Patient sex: M
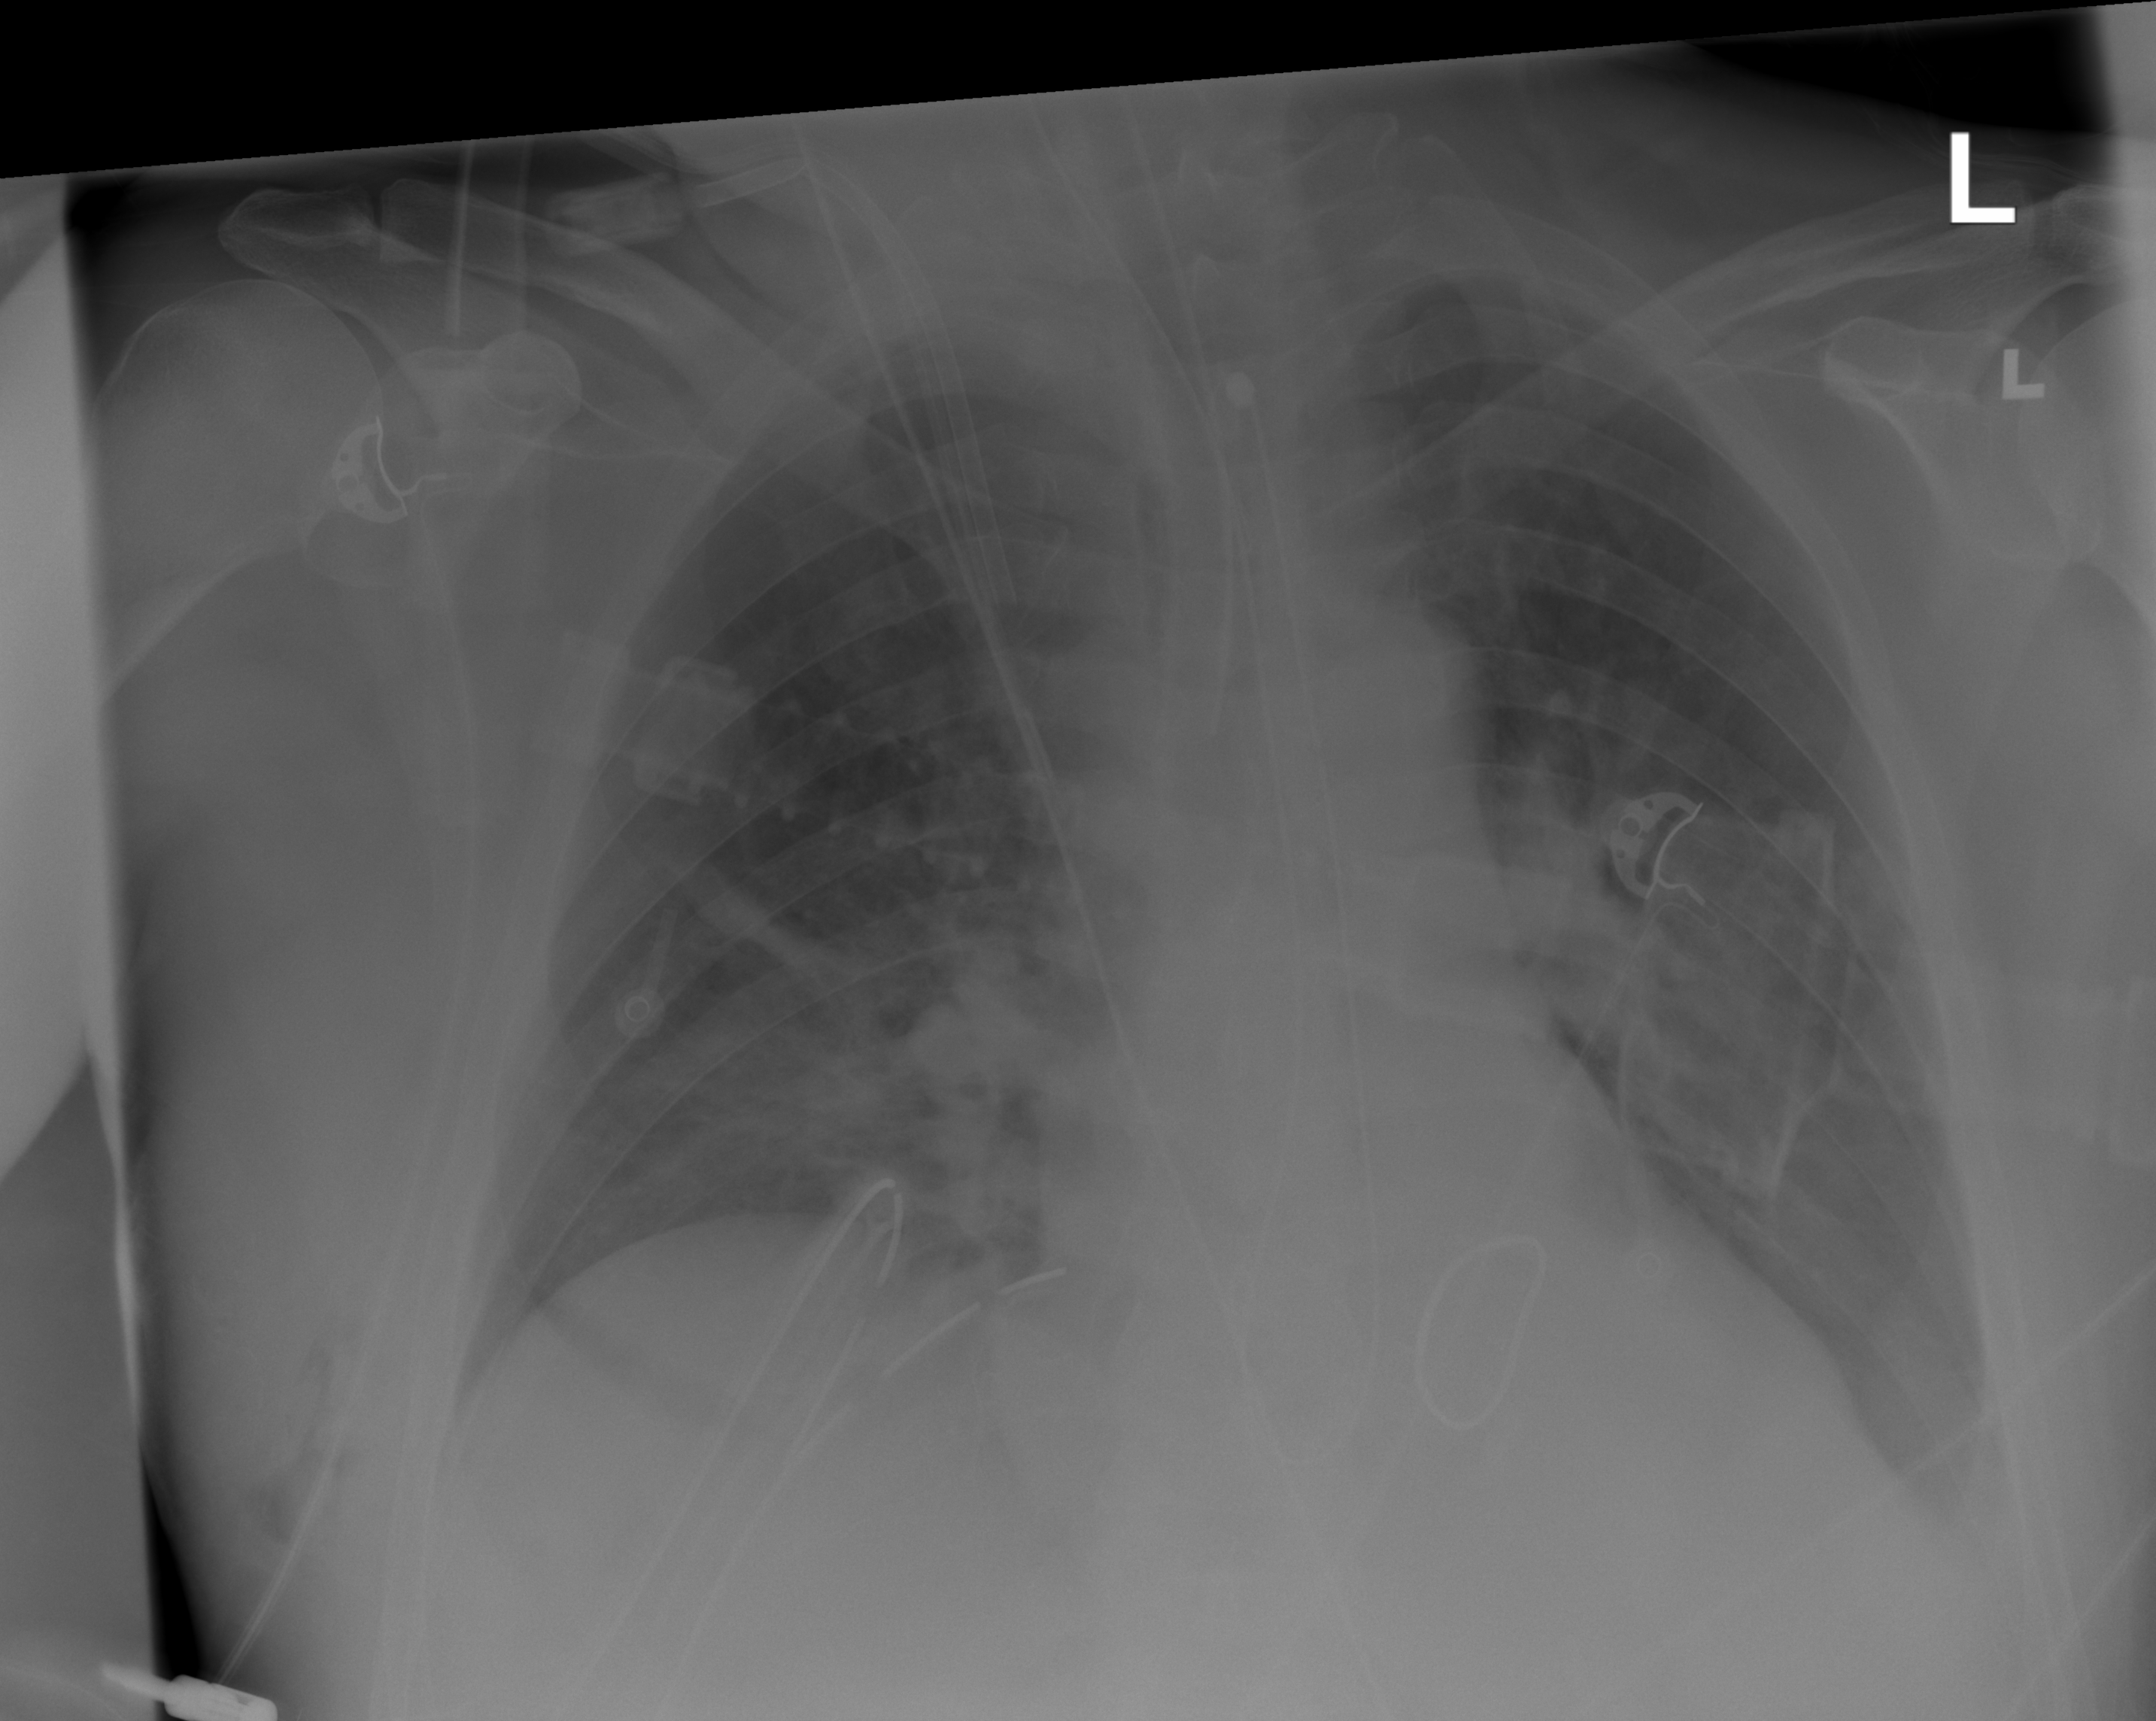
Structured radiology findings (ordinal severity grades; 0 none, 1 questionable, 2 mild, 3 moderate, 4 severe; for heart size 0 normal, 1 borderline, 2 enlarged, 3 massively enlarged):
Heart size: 1
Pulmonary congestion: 2
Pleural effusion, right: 2
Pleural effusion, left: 0
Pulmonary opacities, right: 2
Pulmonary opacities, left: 2
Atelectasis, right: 2
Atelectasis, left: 2